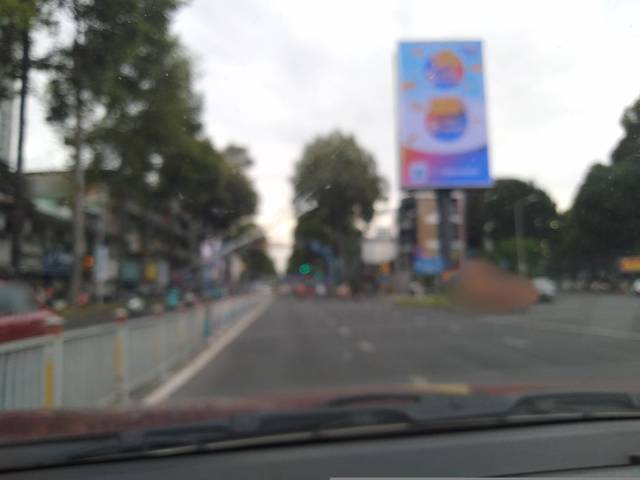
Region: Vietnam
Coordinates: 10.77, 106.697